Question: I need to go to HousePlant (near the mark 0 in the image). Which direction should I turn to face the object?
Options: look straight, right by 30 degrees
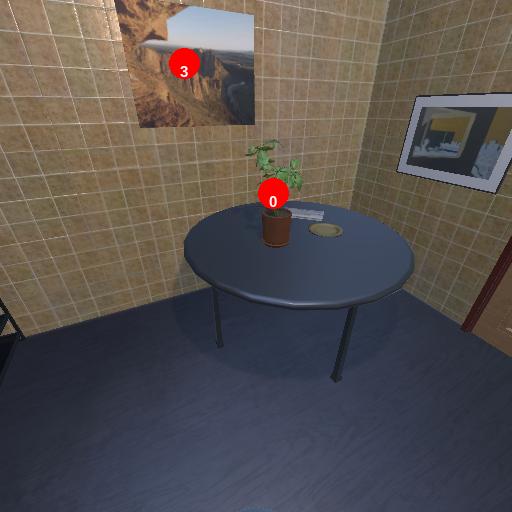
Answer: look straight